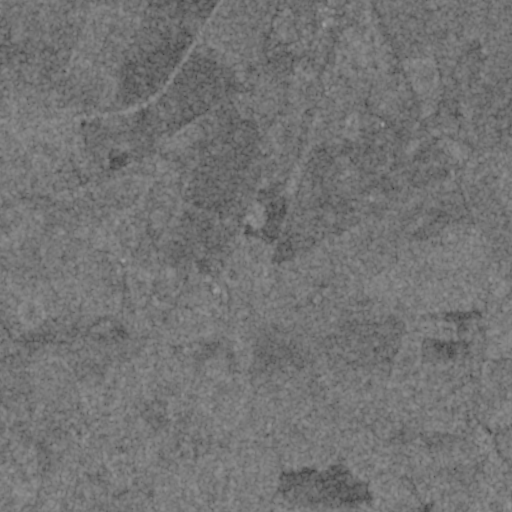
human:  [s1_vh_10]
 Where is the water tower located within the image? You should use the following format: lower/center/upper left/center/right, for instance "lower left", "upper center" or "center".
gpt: The water tower is located in the upper right of the image.
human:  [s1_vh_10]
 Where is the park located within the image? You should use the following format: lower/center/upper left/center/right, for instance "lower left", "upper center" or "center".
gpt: There is no park in the image.

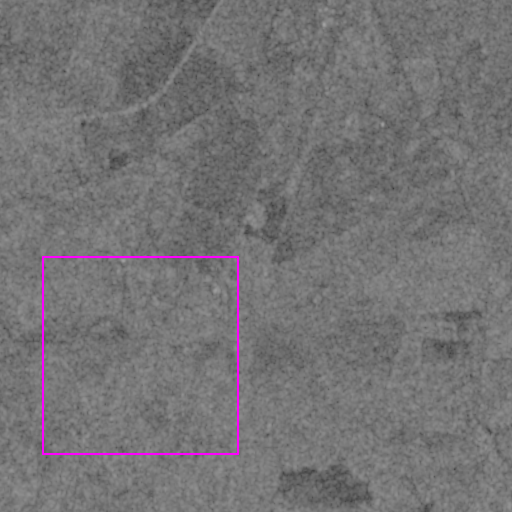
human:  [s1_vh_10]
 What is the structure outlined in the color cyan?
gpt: There is no cyan outline.
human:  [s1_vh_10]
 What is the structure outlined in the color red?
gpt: There is no structure outlined in red.